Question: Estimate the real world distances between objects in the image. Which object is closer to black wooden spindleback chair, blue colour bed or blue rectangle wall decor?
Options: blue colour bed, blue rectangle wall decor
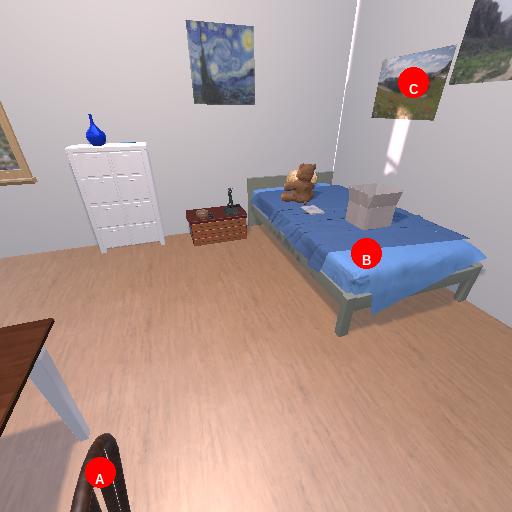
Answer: blue colour bed